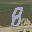
Label: 8